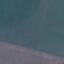
Label: AnnualCrop